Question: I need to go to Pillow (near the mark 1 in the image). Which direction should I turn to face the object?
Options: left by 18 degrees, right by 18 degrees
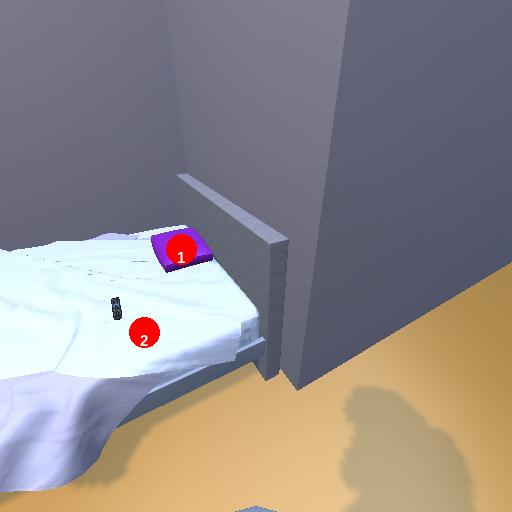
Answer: left by 18 degrees